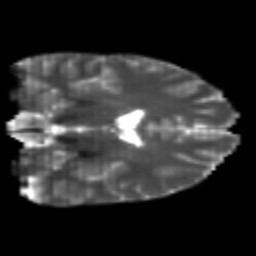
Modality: T2w
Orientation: coronal
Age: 21
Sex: male
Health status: healthy
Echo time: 0.074 s